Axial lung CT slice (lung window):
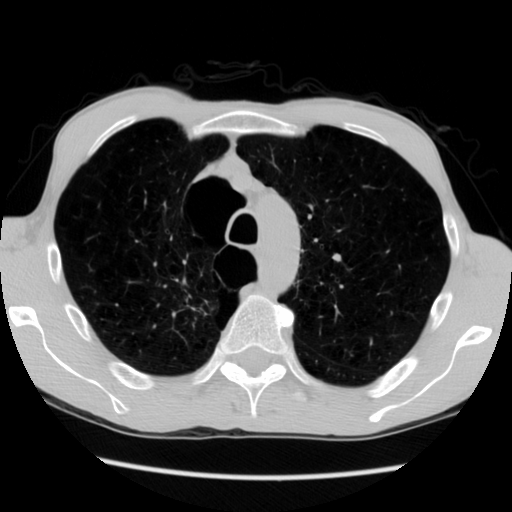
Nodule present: no